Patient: sex M, age 37
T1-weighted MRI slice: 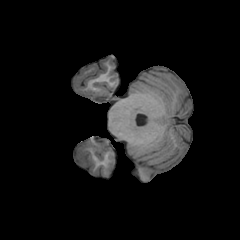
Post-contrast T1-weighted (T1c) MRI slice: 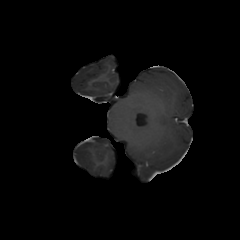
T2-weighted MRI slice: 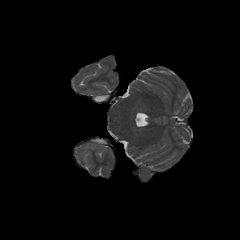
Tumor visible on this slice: no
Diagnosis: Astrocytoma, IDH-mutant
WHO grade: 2